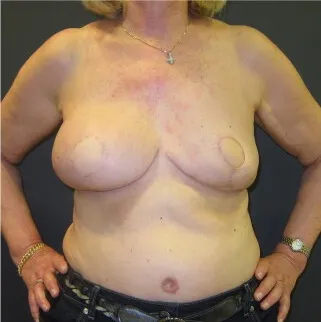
Post-operative result at 10-month follow-up after the left breast reconstruction, when additional lipofilling was Decided for better symmetry between the two reconstructed breasts.
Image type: medical_photograph (other_medical_photograph)